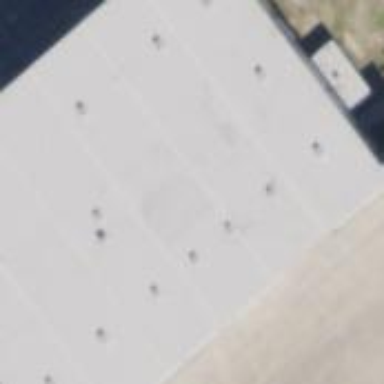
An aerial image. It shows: Hangar located at airport.